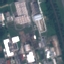
Land use / land cover class: Industrial